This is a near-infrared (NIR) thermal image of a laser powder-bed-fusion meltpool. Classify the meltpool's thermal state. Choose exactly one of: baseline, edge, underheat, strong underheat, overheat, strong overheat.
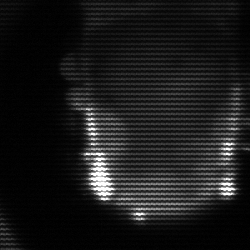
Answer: baseline